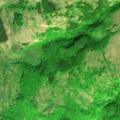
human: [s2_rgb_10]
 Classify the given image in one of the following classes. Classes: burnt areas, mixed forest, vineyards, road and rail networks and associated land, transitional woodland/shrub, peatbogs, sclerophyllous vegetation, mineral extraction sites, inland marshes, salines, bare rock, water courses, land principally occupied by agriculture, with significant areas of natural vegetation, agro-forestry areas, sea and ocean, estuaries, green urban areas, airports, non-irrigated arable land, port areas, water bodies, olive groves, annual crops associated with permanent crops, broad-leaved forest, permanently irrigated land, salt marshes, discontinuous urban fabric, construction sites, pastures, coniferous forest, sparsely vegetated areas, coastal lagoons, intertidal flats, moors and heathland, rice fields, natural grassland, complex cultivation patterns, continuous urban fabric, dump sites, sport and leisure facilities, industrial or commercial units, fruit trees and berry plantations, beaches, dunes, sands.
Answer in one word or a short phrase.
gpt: pastures, land principally occupied by agriculture, with significant areas of natural vegetation, broad-leaved forest, transitional woodland/shrub